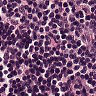
Metastatic tissue present: no